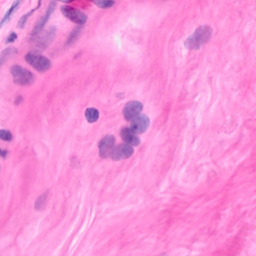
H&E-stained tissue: Breast